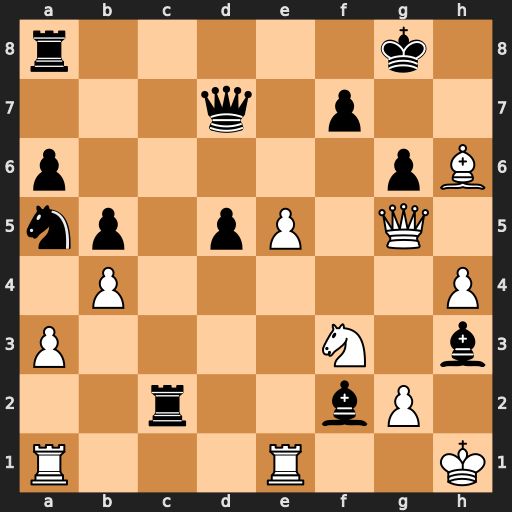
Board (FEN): r5k1/3q1p2/p5pB/np1pP1Q1/1P5P/P4N1b/2r2bP1/R3R2K
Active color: w
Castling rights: -
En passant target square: -
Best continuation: e6 Bxg2+ Qxg2